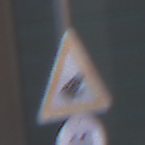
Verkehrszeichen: AmphibienwanderungLinks
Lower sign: Geschwindigkeit10
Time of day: MorningAfternoon
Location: Outdoor (Urban)
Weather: PartlyCloudy
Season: NotSpecified
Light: Natural